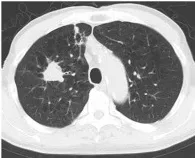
Chest CT shows multiple lung cancers. Adenocarcinoma,. Positron emission tomography computed tomography (PET-CT) of pleomorphic carcinoma.
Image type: radiology (ct)